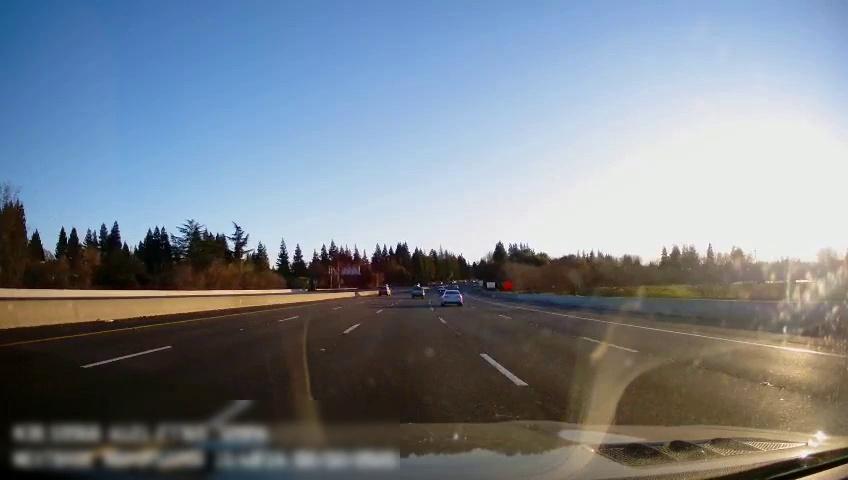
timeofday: Day
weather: Sunny
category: Drivable Space
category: Vehicles | SUV
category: Vehicles | Car
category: Vehicles | Truck
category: Lanes | Alternate Lane
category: Lanes | Alternate Lane
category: Lanes | Current Lane
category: Lanes | Current Lane
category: Lanes | Alternate Lane
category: Lanes | Alternate Lane
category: Traffic | Signs